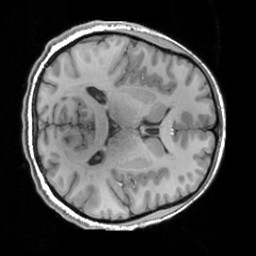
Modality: T1w
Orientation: axial
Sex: female
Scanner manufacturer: siemens
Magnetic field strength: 3 T
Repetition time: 1.63 s
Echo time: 0.00311 s